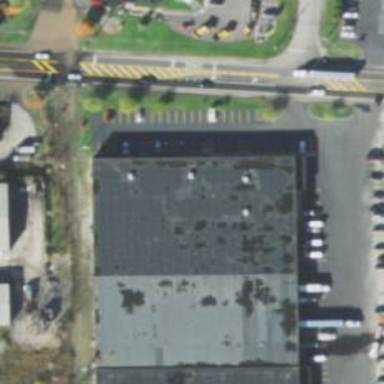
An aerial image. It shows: Swimming pool shop.